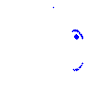
Particle: pion